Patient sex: M
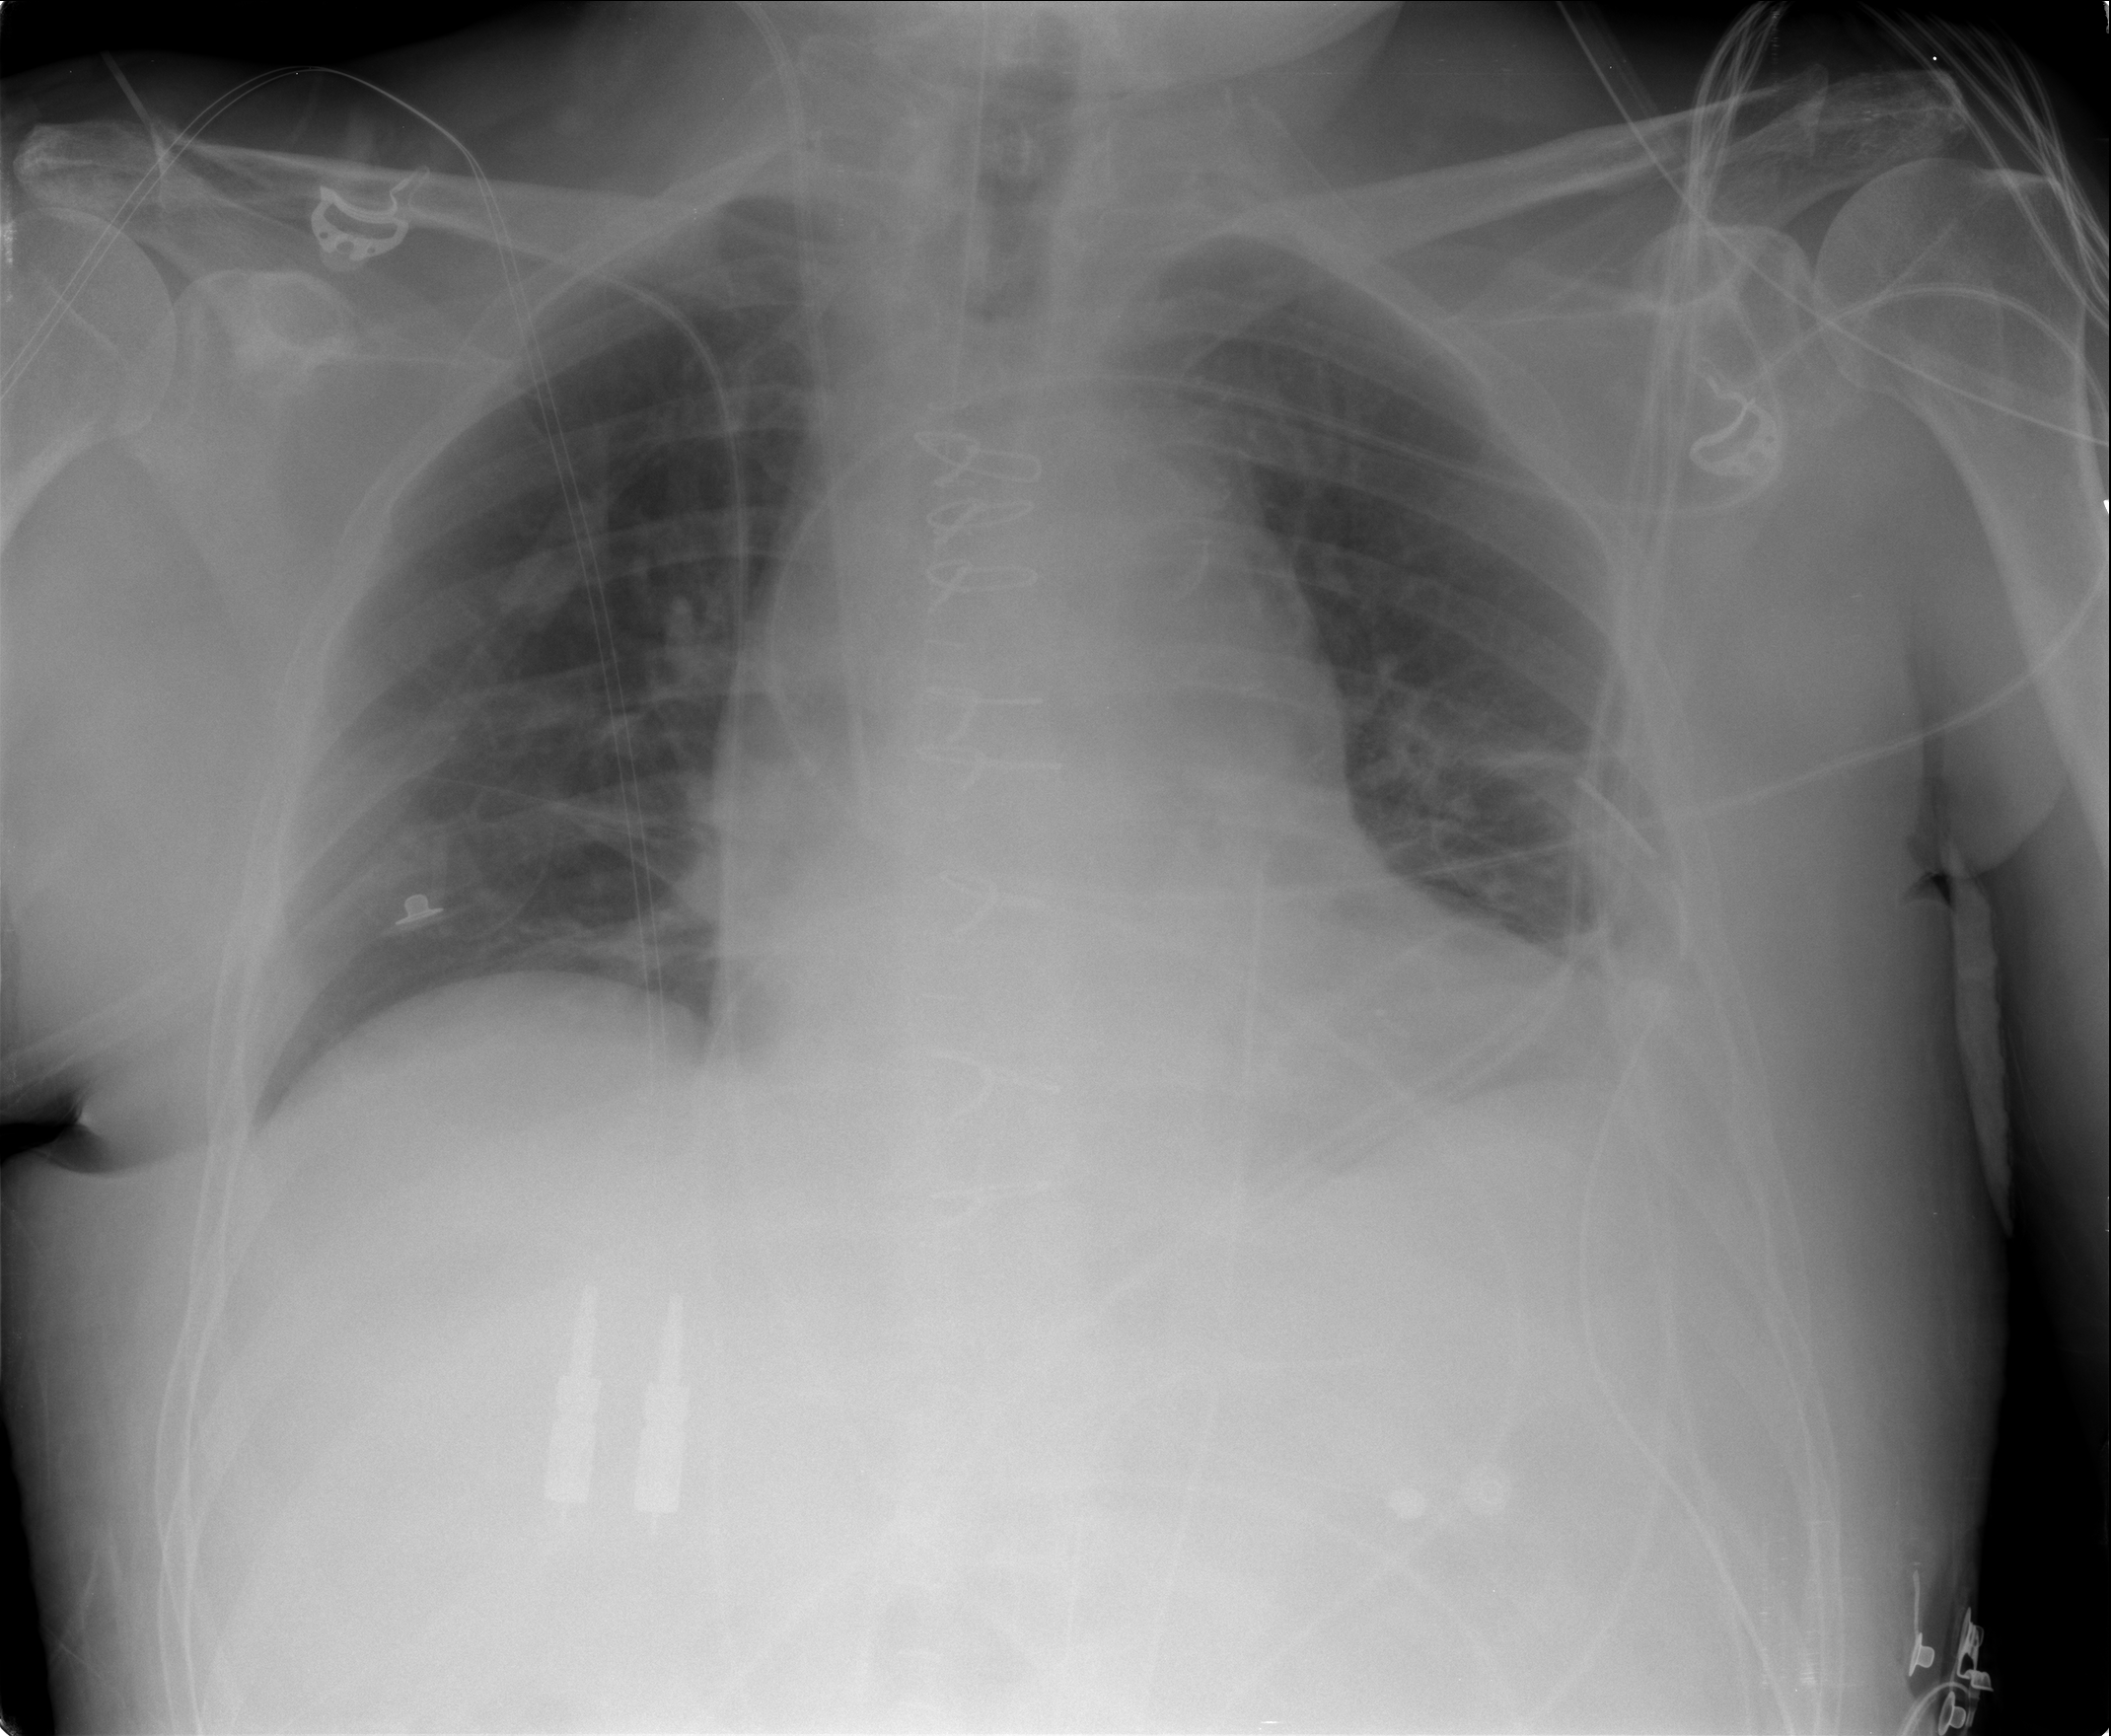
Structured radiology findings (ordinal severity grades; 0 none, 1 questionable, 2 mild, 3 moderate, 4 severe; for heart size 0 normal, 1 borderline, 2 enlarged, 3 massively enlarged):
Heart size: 1
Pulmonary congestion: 0
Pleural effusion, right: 0
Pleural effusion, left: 2
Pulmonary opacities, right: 0
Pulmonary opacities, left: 0
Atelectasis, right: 0
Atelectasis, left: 2